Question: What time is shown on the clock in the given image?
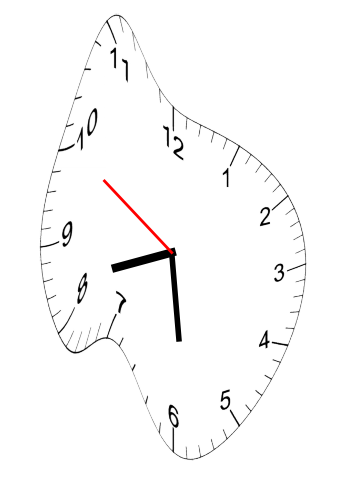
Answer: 08:28:50